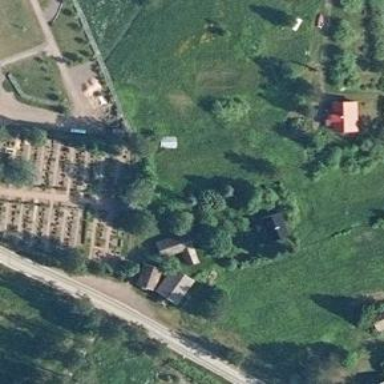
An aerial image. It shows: Graveyard.